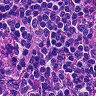
Metastatic tissue present: no